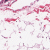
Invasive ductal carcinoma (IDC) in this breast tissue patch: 0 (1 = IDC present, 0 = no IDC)